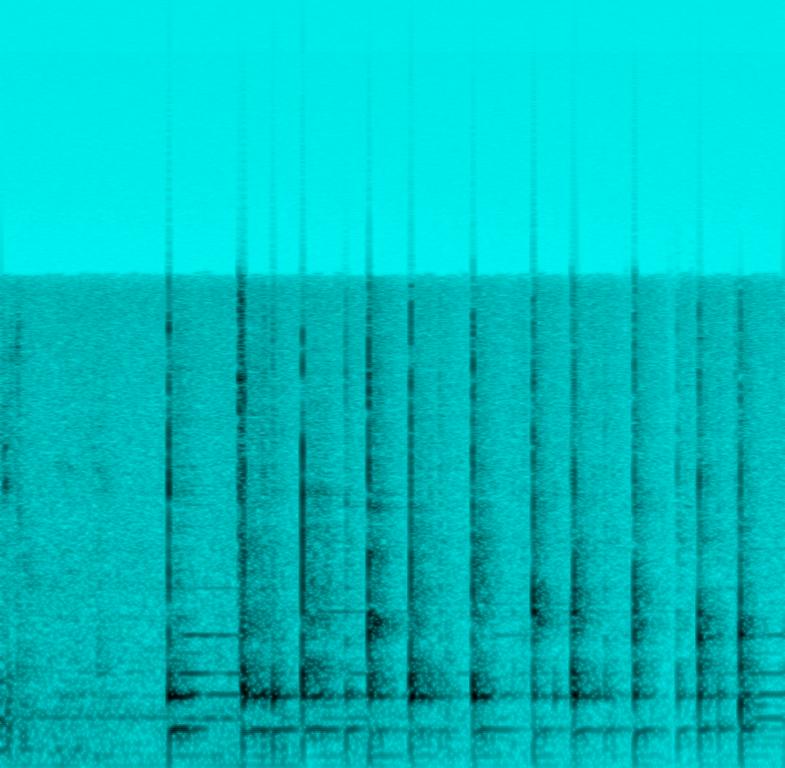
The low quality recording features a flat male vocal talking, after which there is an acoustic guitar percussive tapping. The recording is in mono and so noisy that it is almost crushed.